Question: >
<URL>
I am designing a 2 WCF services that all my clients will connect to.
One of these services will be a notifications service.
I would like each client to connect to the service, subscribe to it and then receive notifications, using a duplex Callback interface (the service will fire the 'Notify' operation in the clients).
This is my Design Idea:

My question is:
When each client connects to my service, I will validate it against the 'Users' table in my database (I will be using a and implement the 'Validate'
function).
Requirement:
Each user needs to receive different notifications, based on rules defined in the database.
Say my service detects a change in the database (a new product of type 'wine' was inserted to the database) - it now needs to notify the clients. But not all clients need to be notified about this. Only clients that have requested to be updated about wine should be notified.
How do I do this ?
Once the client connects and is validated using the - do I have some sort of 'ClientID' attached to that client ?
I know that I should not store a local list of 'client endpoint+client ID' in my service, because that means I have to use a Singleton service, right ?
So how can I store for each client that connects to the service - the ID of that client ?
I need to know the ID of each client, so that when an event in the database occurs - I can loop over every connected client - check for each one if he requested to be informed about that event - and if so - notify him about that event.
Hope my question is understood ...
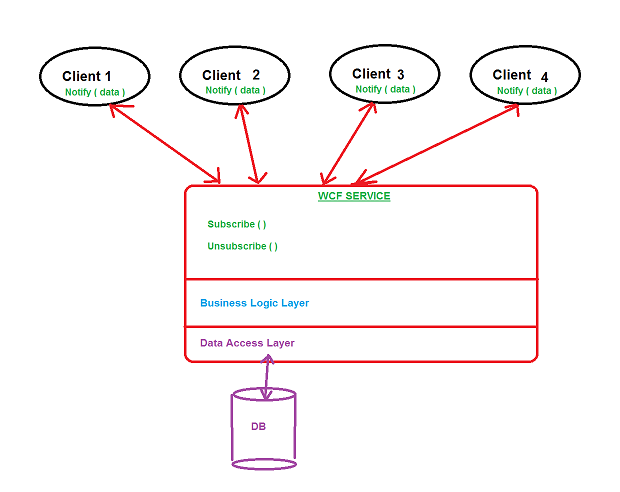
Answer: I think it would be difficult to achieve this in practise.
A possible solution would involve maintaining many different lists of your service callback contract and expose the same number of subscribe operations. So your clients would call a subscribe operation for each of the events they are interested in and your service would then be able to call the clients callback contract once for each of the subscribed events.
However you would have to know exactly what your clients want to subscribe to in advance because this information would be codified on the exposed service contract and would therefore be costly to change.
How you would link this to rules defined in your database I don't know.
The other way of handling this is to move to a pubsub messaging platform like NServiceBus, but this means moving away from using WCF.